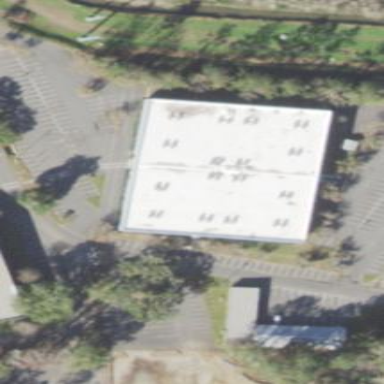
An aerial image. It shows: Commercial building.